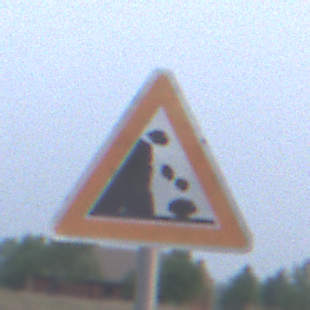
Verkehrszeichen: SteinschlagLinks
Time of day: SunriseSunset
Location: Outdoor (Nature)
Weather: Overcast
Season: NotSpecified
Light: Natural